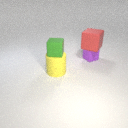
small purple rubber cube below large red rubber cube